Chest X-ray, AP view. Patient: 45 years old, sex F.
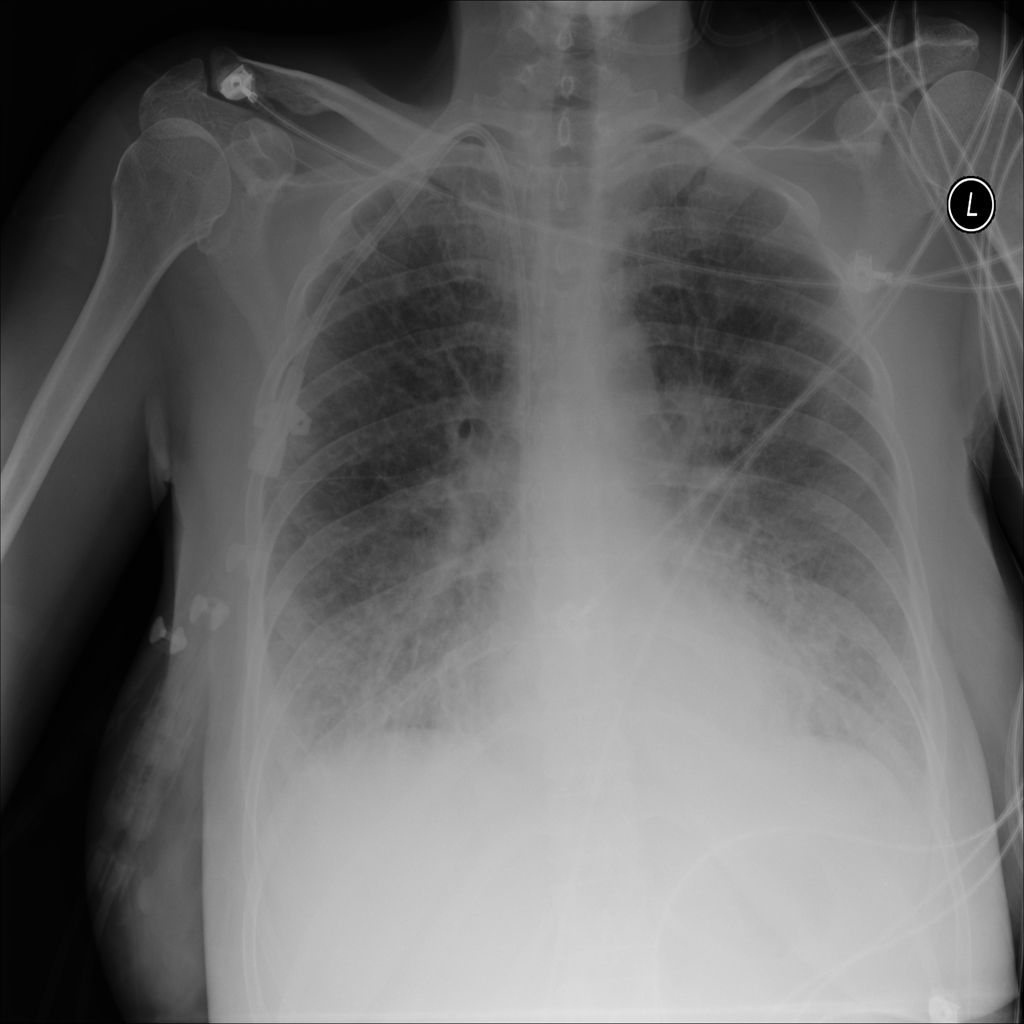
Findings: Edema, Effusion